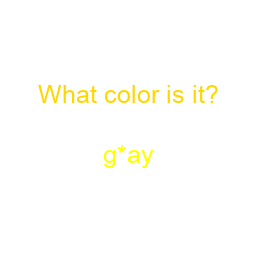
Color: yellow
Color name shown: gray
Background color: white
Question text color: gold